Question: Upon changing the highlight color of the cell when selected, the box drawn around the top and bottom of the table no longer clips within the table's borders.
I have tried clipsToBounds with both tableView and the cells, but with no luck.
Any solutions?
Thanks!
image of the problem >

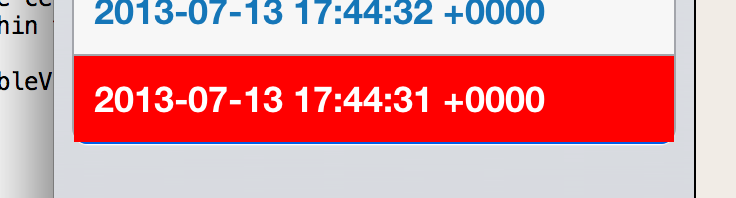
Answer: I have a idea how to make the effect you need work, may not be the best way but you can have a try.
first check if the cell is the last cell; if so:
'''
UIBezierPath *lastCellMask;
lastCellMask = [UIBezierPath bezierPathWithRoundedRect:cell.bounds byRoundingCorners:(UIRectCornerBottomLeft | UIRectCornerBottomRight) cornerRadii:CGSizeMake(3.0, 3.0)];
CAShapeLayer *cellMaskLayer = [[CAShapeLayer alloc] init];
cellMaskLayer.frame = cell.bounds;
cellMaskLayer.path = lastCellMask.CGPath;
cell.layer.mask = cellMaskLayer;
'''
and do the reverse for the first cell
This works for me, check if this can help u